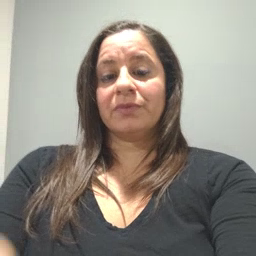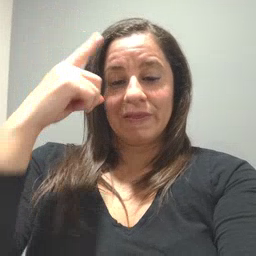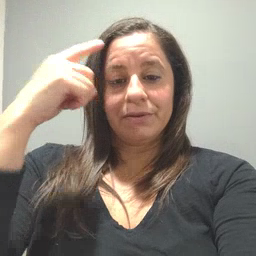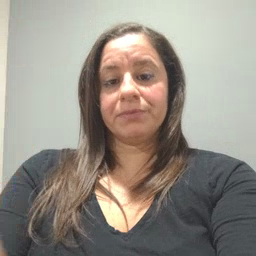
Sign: think